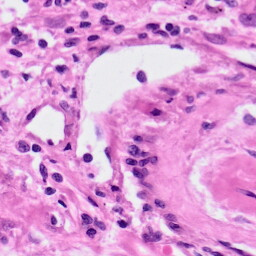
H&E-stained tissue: Lung